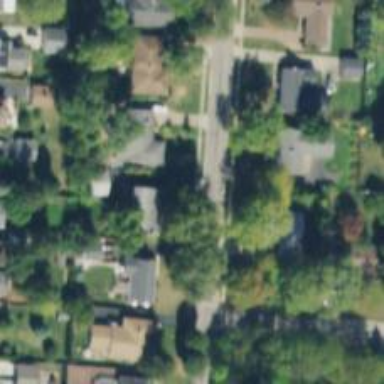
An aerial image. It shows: Residential driveway used as service road.